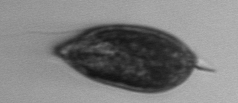
Label: Prorocentrum_micans